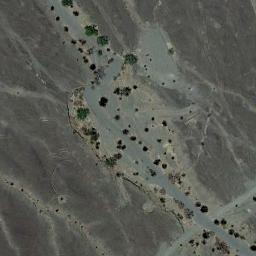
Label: chaparral